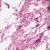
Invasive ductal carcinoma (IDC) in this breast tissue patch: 0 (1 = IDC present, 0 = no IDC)